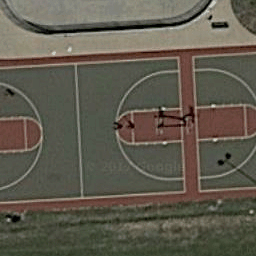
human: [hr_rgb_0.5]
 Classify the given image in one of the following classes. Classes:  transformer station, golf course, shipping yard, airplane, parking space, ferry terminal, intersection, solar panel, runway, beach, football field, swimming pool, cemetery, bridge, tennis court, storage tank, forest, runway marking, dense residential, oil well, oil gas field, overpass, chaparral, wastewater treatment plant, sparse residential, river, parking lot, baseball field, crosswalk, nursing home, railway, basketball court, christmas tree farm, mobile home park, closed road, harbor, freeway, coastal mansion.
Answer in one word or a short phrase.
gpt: basketball court